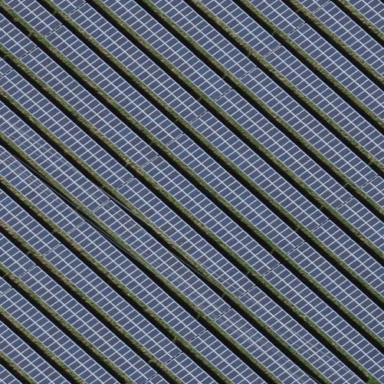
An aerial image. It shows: Solar power generator using photovoltaic panels.